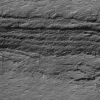
Atmospheric dust classification: not_dusty